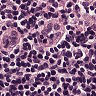
Metastatic tissue present: no